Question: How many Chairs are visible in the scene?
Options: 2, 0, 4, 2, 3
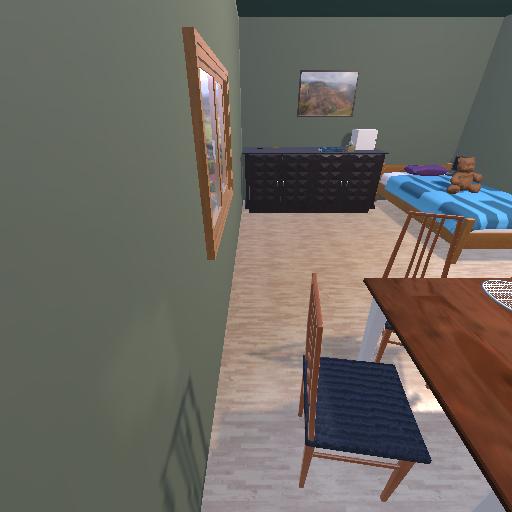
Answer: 2